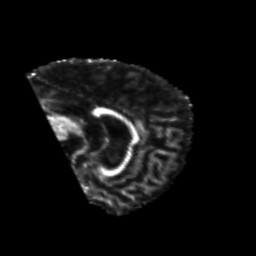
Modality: FA
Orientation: sagittal
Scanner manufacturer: siemens
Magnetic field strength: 3 T
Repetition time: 6.8 s
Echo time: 0.093 s